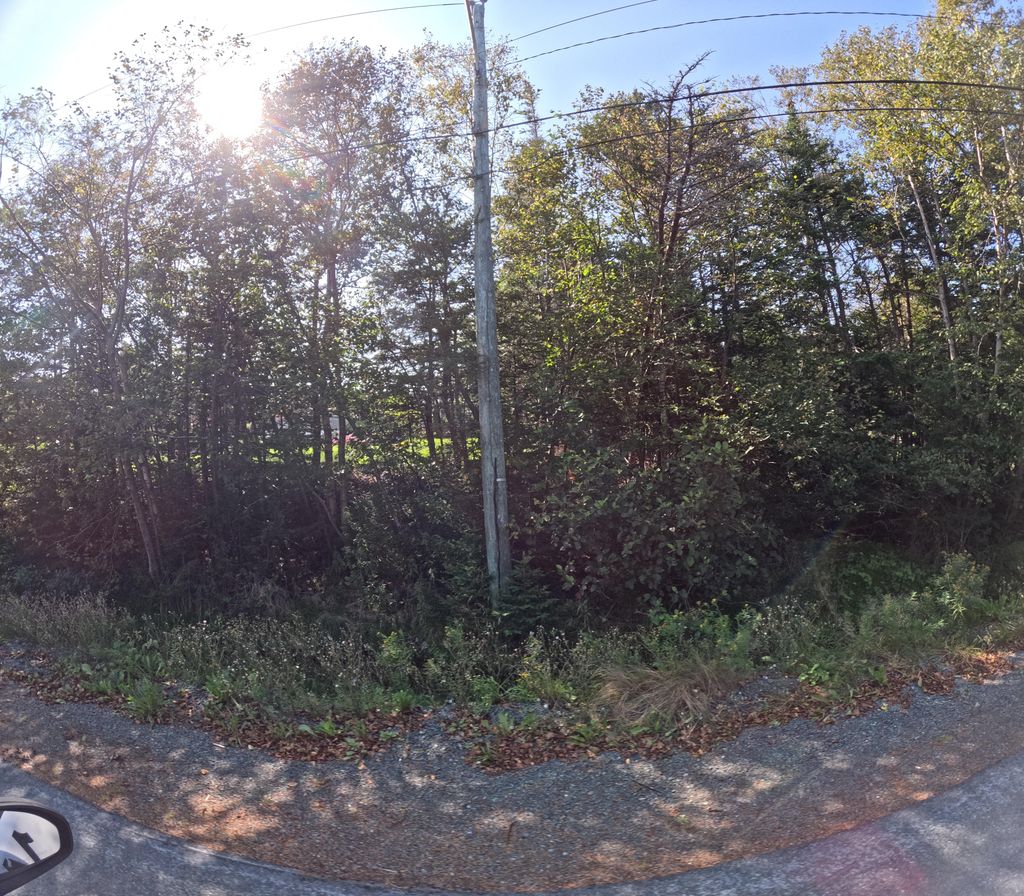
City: st_johns